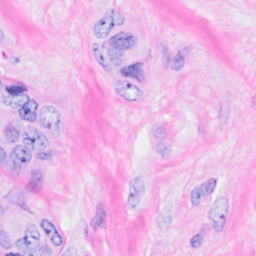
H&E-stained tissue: Breast